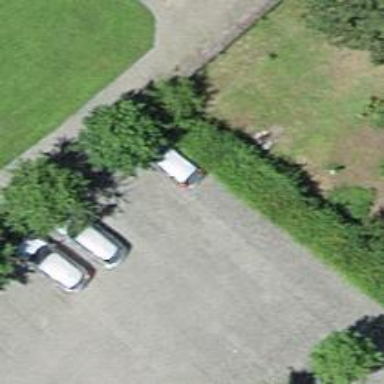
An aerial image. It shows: Parking aisle designated as service road.